Question: For some time, I've been trying to figure out how to do an object selection outline in my game. (So the player can see the object over everything else, on mouse-over)
This is how the result should look:

The solution I would like to use goes like this:
1. Layer 1: Draw model in regular shading.
2. Layer 2: Draw a copy in red color, scaled along normals using vertex shader.
3. Mask: Draw a black/white flat color of the model to use it as a stencil mask for the second layer, to hide insides and show layer 1.
And here comes the problem. I can't really find any good learning materials about masks. Can I subtract the insides from the outline shape? What am I doing wrong?
I can't figure out how to stack my render passes to make the mask work. :(
<URL>
'''
renderTarget = new THREE.WebGLRenderTarget(window.innerWidth, window.innerHeight, renderTargetParameters)
composer = new THREE.EffectComposer(renderer, renderTarget)
// composer = new THREE.EffectComposer(renderer)
normal = new THREE.RenderPass(scene, camera)
outline = new THREE.RenderPass(outScene, camera)
mask = new THREE.MaskPass(maskScene, camera)
// mask.inverse = true
clearMask = new THREE.ClearMaskPass
copyPass = new THREE.ShaderPass(THREE.CopyShader)
copyPass.renderToScreen = true
composer.addPass(normal)
composer.addPass(outline)
composer.addPass(mask)
composer.addPass(clearMask)
composer.addPass(copyPass)
'''
Also I have no idea whether to use render target or renderer for the source of the composer. :( Should I have the first pass in the composer at all? Why do I need the copy pass? So many questions, I know. But there are just not enough resources to learn from, I've been googling for days.
Thanks for any advice!
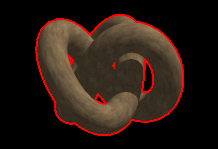
Answer: Here's a js fiddle with working solution. You're welcome. :)
<URL>
Update with only two render passes (credit to WestLangley):
<URL>
The pieces missing were these:
'''
composer.renderTarget1.stencilBuffer = true
composer.renderTarget2.stencilBuffer = true
outline.clear = false
'''